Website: lowes
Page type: billing-address
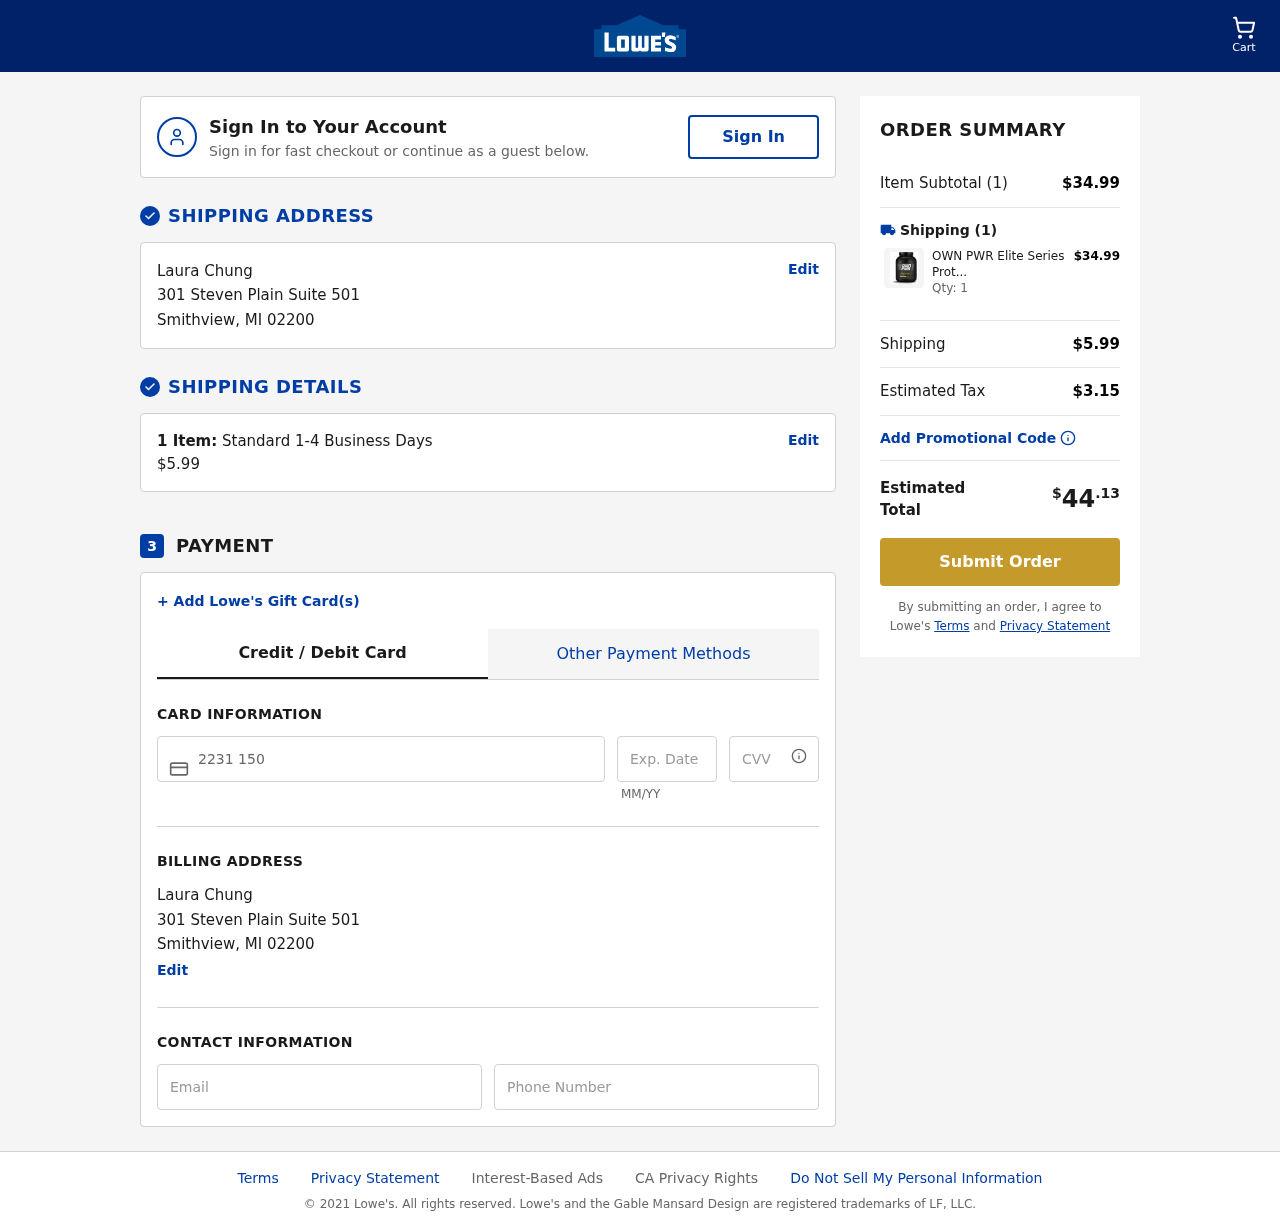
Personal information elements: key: PII_CARD_CVV
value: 853
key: PII_CARD_EXPIRY
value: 10/27
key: PII_CARD_NUMBER
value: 2231 1500 8115 6903
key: PII_CITY
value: Smithview
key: PII_EMAIL
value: laura.chung@yahoo.com
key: PII_FULLNAME
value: Laura Chung
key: PII_PHONE
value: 8507584418
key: PII_POSTCODE
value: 02200
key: PII_STATE_ABBR
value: MI
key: PII_STREET
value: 301 Steven Plain Suite 501
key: PII_FULLNAME2
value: Laura Chung
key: PII_STREET2
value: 301 Steven Plain Suite 501
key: PII_CITY2
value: Smithview
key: PII_STATE_ABBR2
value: MI
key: PII_POSTCODE2
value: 02200
Product elements: key: PRODUCT1_NAME
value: OWN PWR Elite Series Protein Powder, Vanilla Ice Cream, 5 lb, Protein Blend (Whey Isolate, Milk Isol
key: PRODUCT1_PRICE
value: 34.99
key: PRODUCT1_QUANTITY
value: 1
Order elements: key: ORDER_NUM_ITEMS
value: Cart
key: ORDER_NUM_ITEMS
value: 1 Item:
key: ORDER_NUM_ITEMS
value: Item Subtotal (1)
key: ORDER_SHIPPING_COST
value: $5.99
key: ORDER_SUBTOTAL
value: $34.99
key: ORDER_TAX
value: $3.15
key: ORDER_TOTAL
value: $44.13